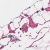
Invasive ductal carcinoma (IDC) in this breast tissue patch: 0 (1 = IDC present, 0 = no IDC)